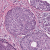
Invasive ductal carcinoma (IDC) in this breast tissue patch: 0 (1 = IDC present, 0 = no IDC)